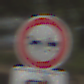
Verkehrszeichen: VerbotGespannfuhrwerke
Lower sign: RichtungsangabeDurchPfeile5
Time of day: MorningAfternoon
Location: Outdoor (Nature)
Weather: PartlyCloudy
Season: NotSpecified
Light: Natural